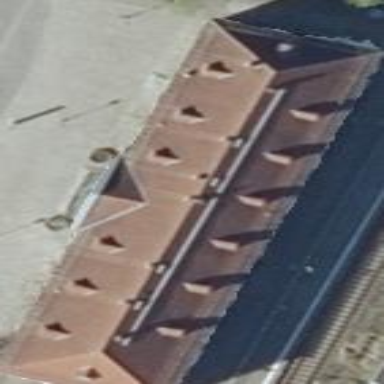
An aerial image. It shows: Train station building with hipped red roof.